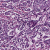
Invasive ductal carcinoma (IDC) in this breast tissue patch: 1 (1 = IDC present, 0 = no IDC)